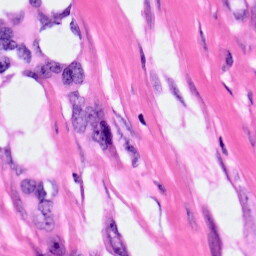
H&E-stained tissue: Pancreatic